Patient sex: M
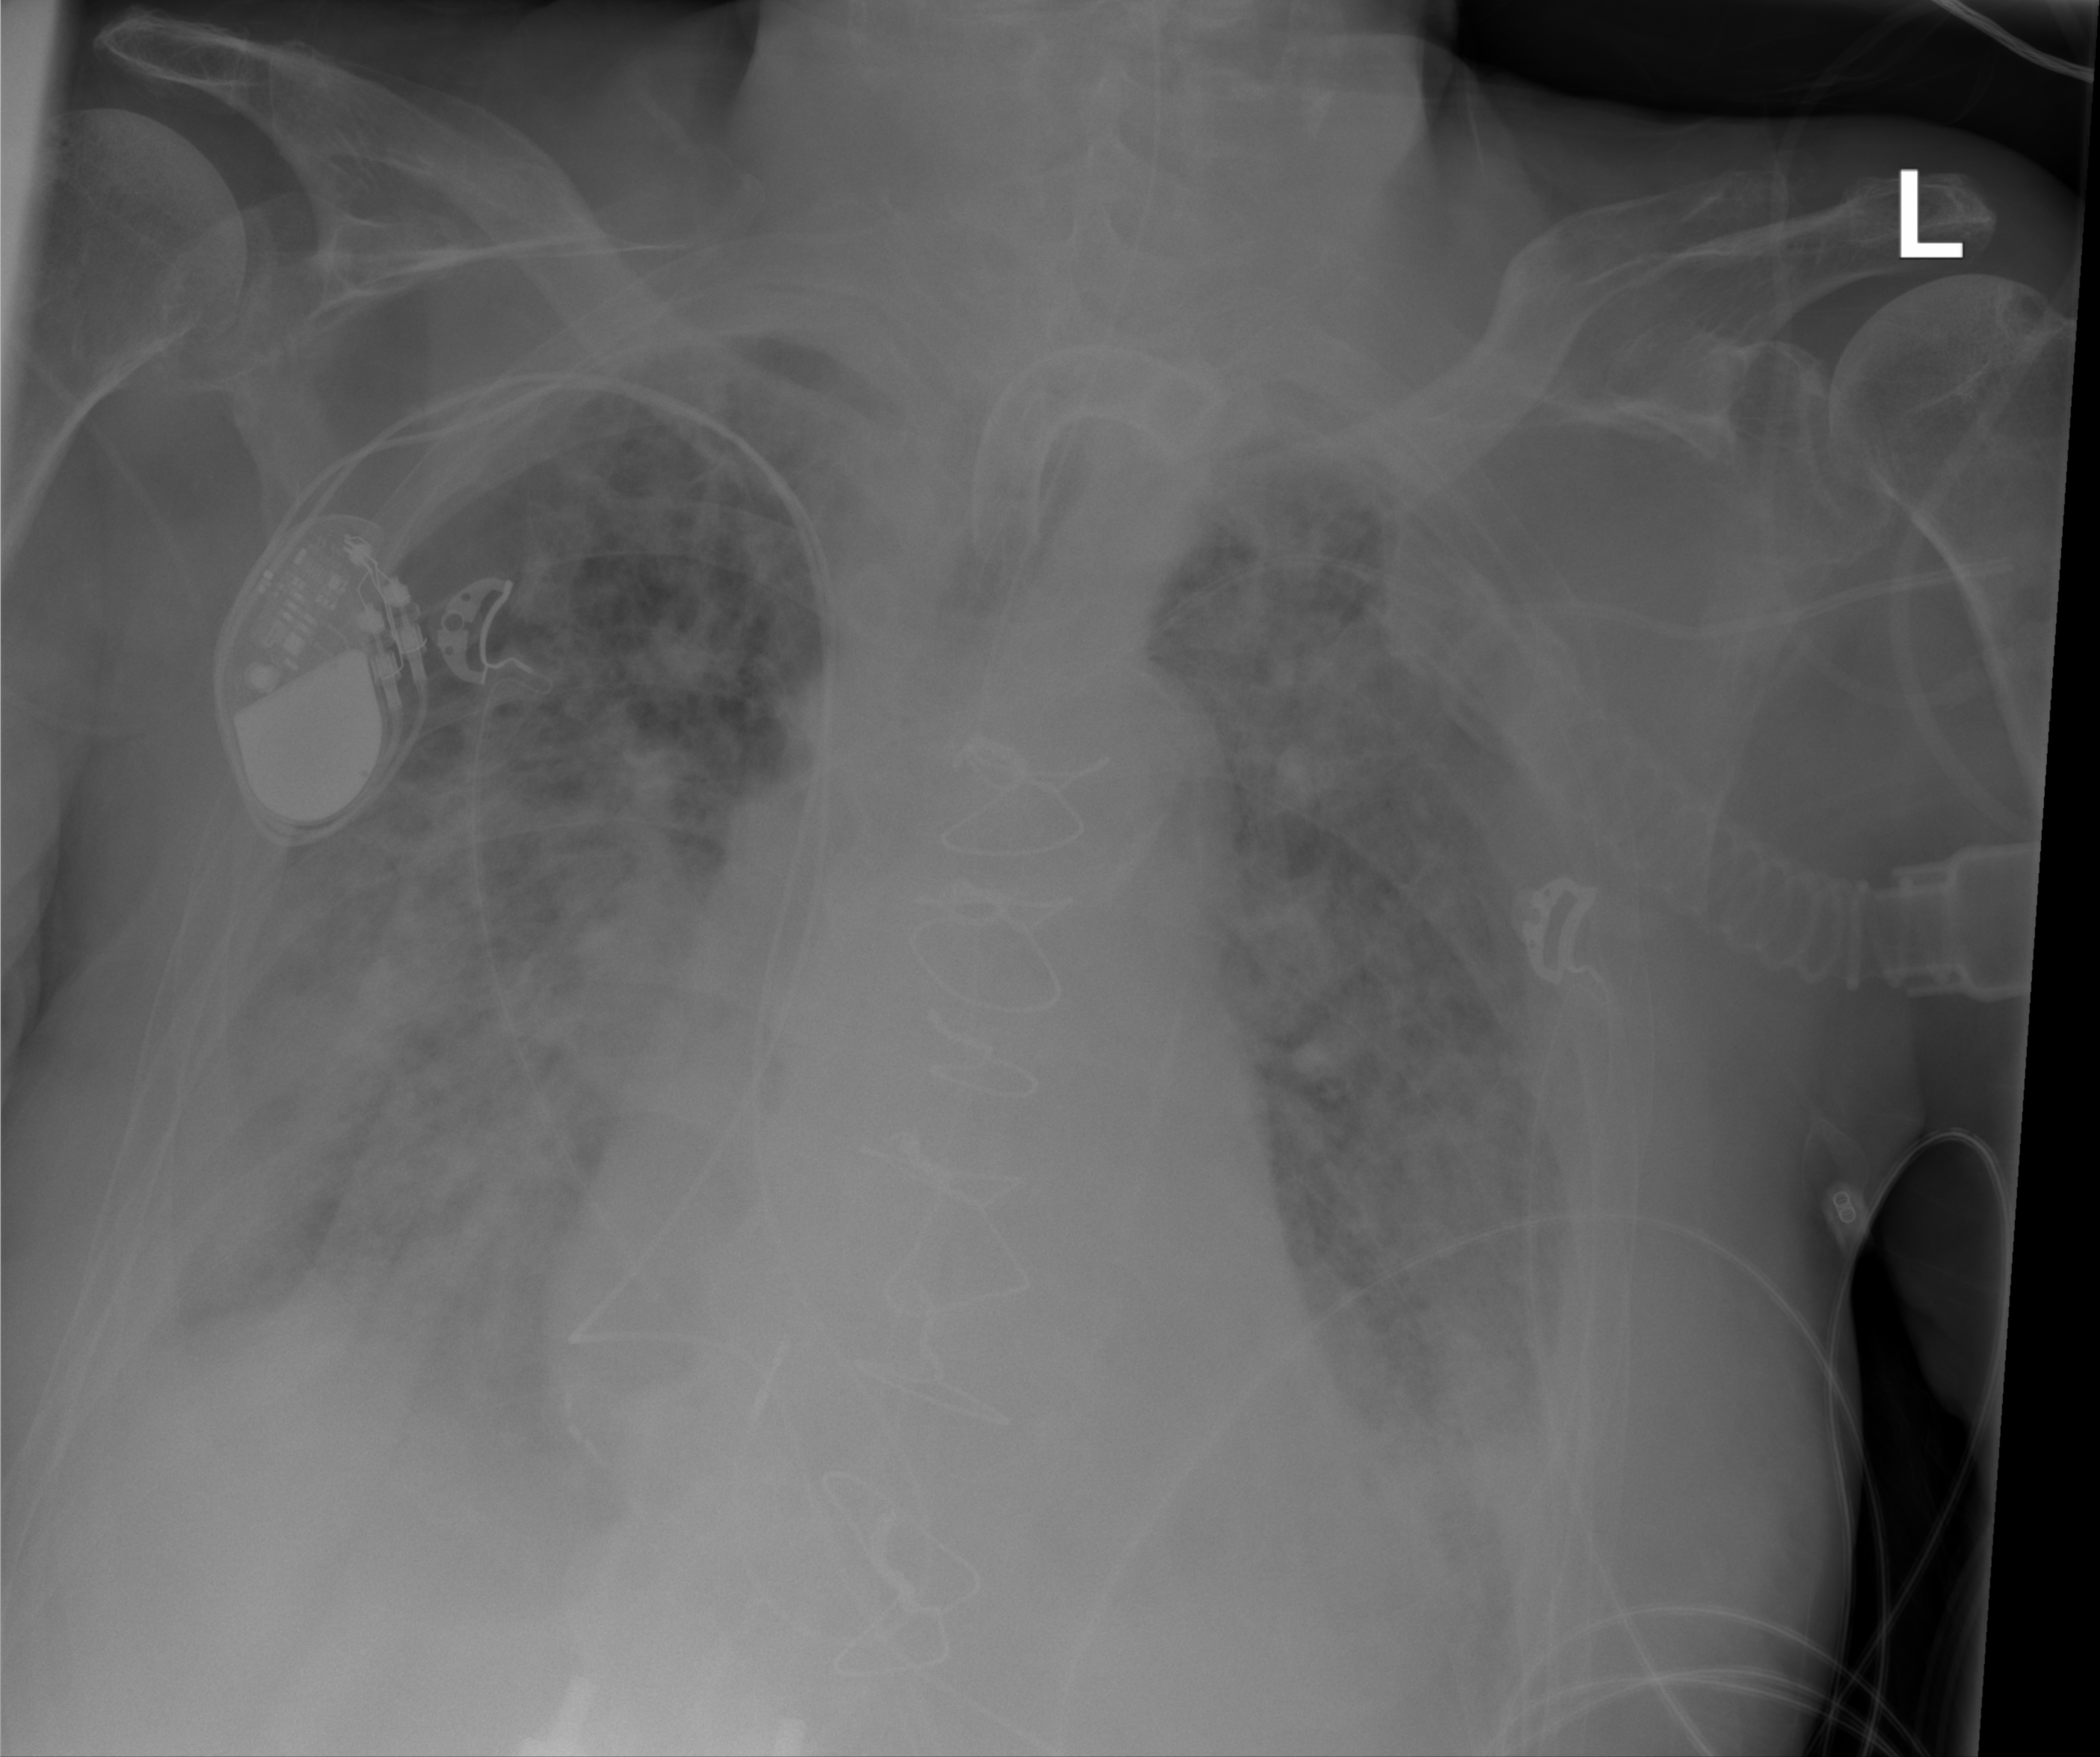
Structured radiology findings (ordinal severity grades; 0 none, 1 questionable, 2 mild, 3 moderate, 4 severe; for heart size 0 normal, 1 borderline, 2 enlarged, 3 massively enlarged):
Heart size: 0
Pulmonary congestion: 2
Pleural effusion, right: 2
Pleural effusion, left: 2
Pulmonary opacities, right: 3
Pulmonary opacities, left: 3
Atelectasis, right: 2
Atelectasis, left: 2